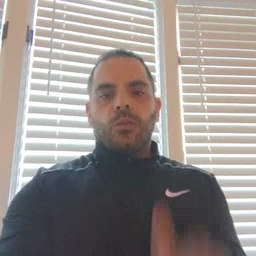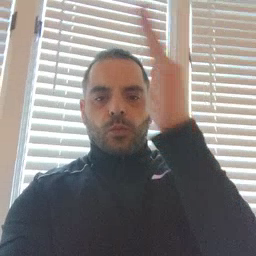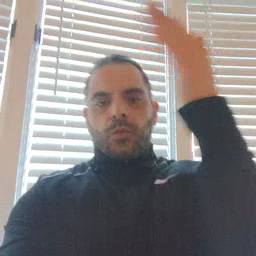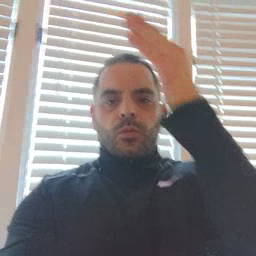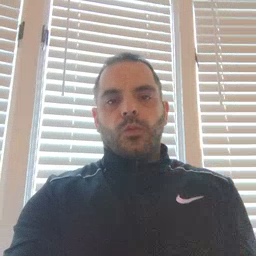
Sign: flag